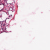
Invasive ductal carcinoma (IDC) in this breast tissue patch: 0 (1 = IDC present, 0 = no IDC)